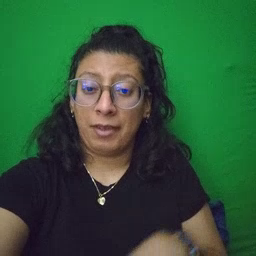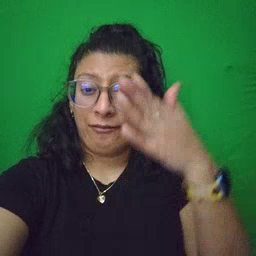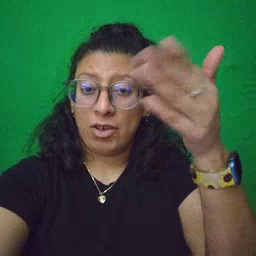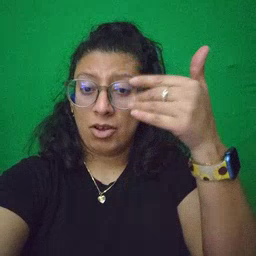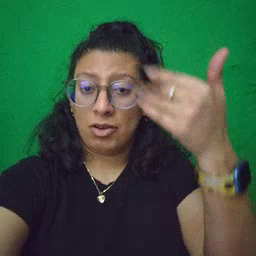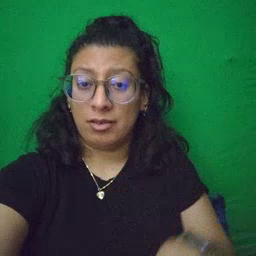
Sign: flag